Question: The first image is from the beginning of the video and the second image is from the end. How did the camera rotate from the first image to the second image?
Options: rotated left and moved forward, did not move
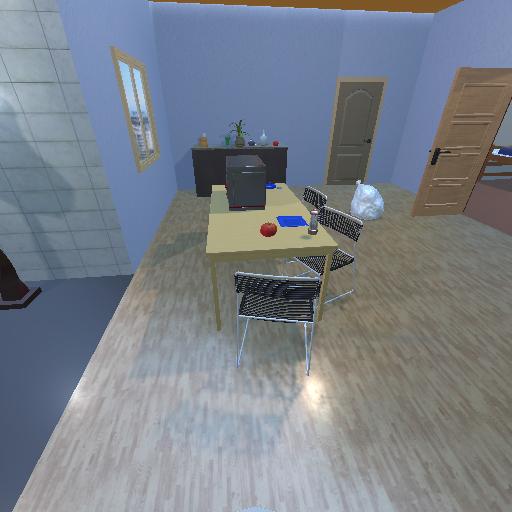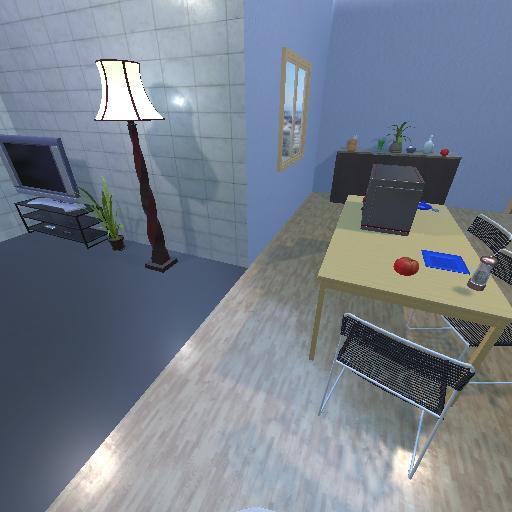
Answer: rotated left and moved forward